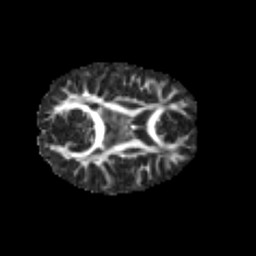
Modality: FA
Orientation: axial
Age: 7
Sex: male
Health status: healthy